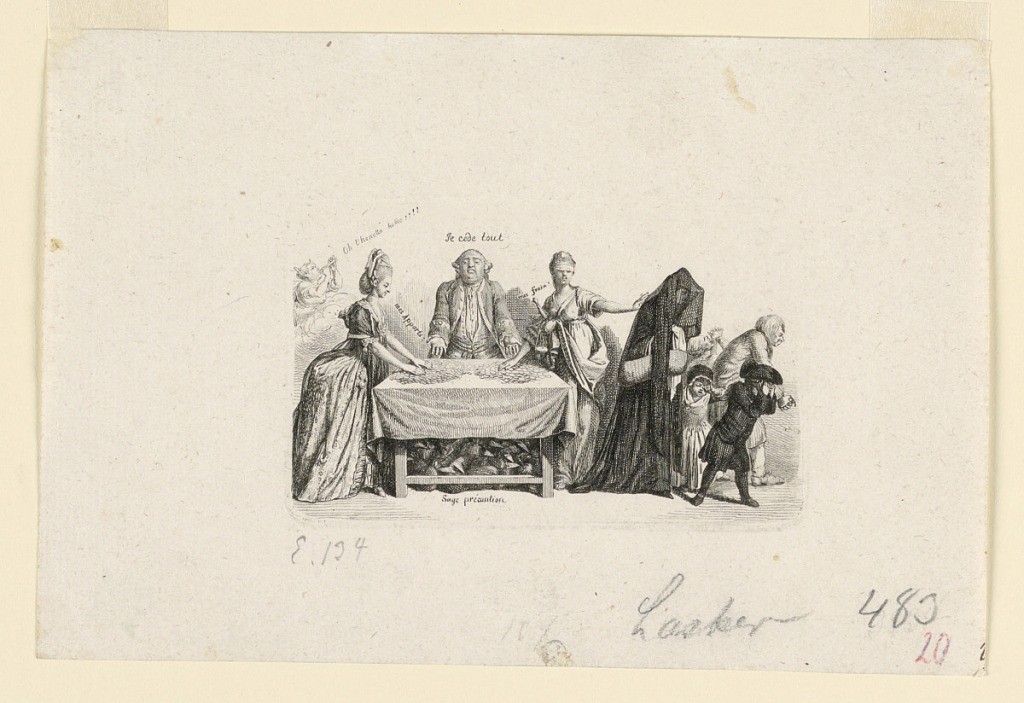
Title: Caricature: "Bank Meeting"
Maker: Daniel Nikolaus Chodowiecki, German, 1726 - 1801
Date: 1775
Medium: Engraving on paper
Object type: Print
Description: A caricature depicting Louis XVI standing at a money table with Marie-Antoinette at the left, and a group of figures representing despoiled France, right. Inscribed: "Oh l'honette homme!!! … "Je cède tout" … "mes apports" … "mes fraix" … "sage précaution."